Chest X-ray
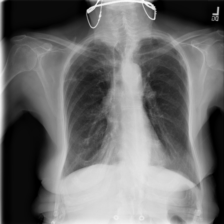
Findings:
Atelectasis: negative
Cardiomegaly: negative
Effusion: negative
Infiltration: negative
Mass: negative
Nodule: negative
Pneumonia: negative
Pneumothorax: negative
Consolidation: negative
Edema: negative
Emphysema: negative
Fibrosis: positive
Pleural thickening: positive
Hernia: negative